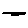
Label: line